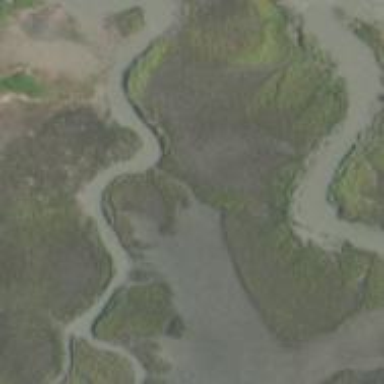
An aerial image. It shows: The image shows tidal environment.